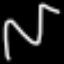
Label: squiggle